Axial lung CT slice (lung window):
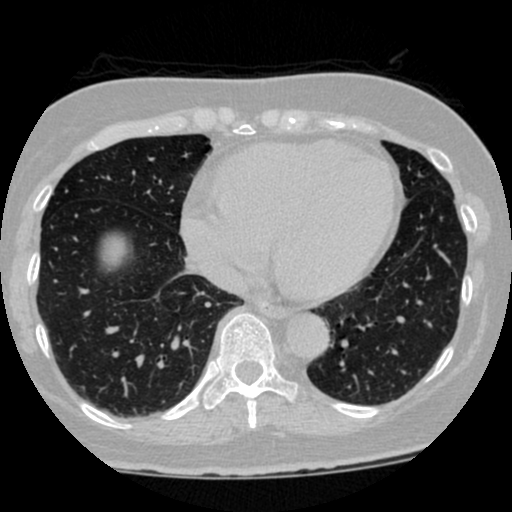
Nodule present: no